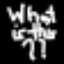
Label: squiggle